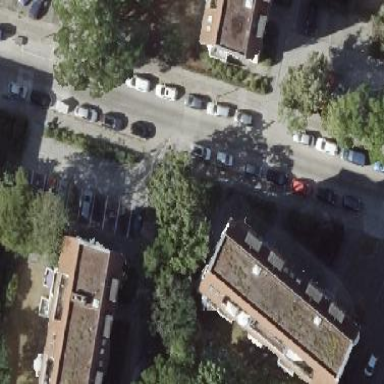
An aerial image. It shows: Apartment building with double saltbox roof shape.